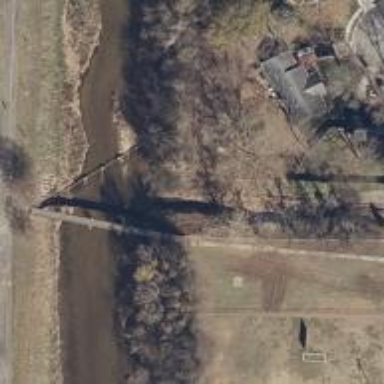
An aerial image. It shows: Footway on bridge.